Question: I have an simple circle that can move with script:
'''
public float speed = 3f;
public float rotationSpeed = 200f;
private float horizontal = 0f;
void Update()
{
horizontal = Input.GetAxisRaw("Horizontal");
}
void FixedUpdate()
{
transform.Translate(Vector2.up * speed * Time.fixedDeltaTime, Space.Self);
transform.Rotate(Vector3.forward * -horizontal * rotationSpeed * Time.fixedDeltaTime);
}
'''
The problem is that I want to keep same turn radius with different speed.
Now when I am increasing speed also turn radius is getting bigger:

How can I do this? Do I have to use some kind of ratio to increase speed and rotationSpeed?
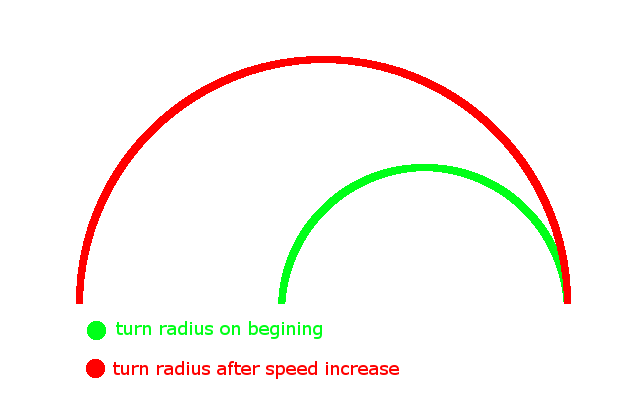
Answer: There are two main ways to approach this. First, you could calculate the differential equation for the rate of change of rotation speed with respect to velocity to keep the radius constant, then solve this for the rotation speed. The second, and perhaps easier way is as follows:
The distance the particle has to travel is constant, assuming a semi circular path, this is equal to 'pi*r', else, it is '(theta/2pi)2pi*r'.
Consequently, we can calculate the travel time of the object to be equal to the distance divided by its tangential velocity, giving '(pi*r)/V'.
Finally, your rate of turn is equal to the 2*pi divided by the time you need the turn to take, which gives 'R = 2Vpi/pi*r rads^-1'. Which cancels down to '2Vr rads^-1'.
I'm not certain of the exact details of how to implement it but it would look something like this:
'''
void FixedUpdate()
{
const int radius = 10;
rotationSpeed = 2 * speed * radius;
transform.Translate(Vector2.up * speed * Time.fixedDeltaTime, Space.Self);
transform.Rotate(Vector3.forward * -horizontal * rotationSpeed * Time.fixedDeltaTime);
}
'''
Although it's almost certainly worth checking my maths as I haven't done this sort of thing for a while.
There is a third significantly less graceful way where you calculate the 'Vector3 position' for many points along the parabola that is your path and move to the next one every 'FixedUpdate()'. You can then just alter the 'dx' such that it is larger for faster velocities and smaller for slower ones. This has the advantage of being very easy to implement, but it totally destroys the physics of the application, if that matters.